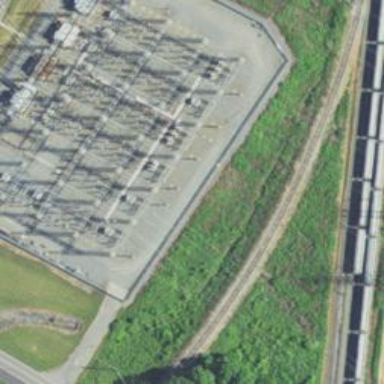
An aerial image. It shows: Switch used for power control.